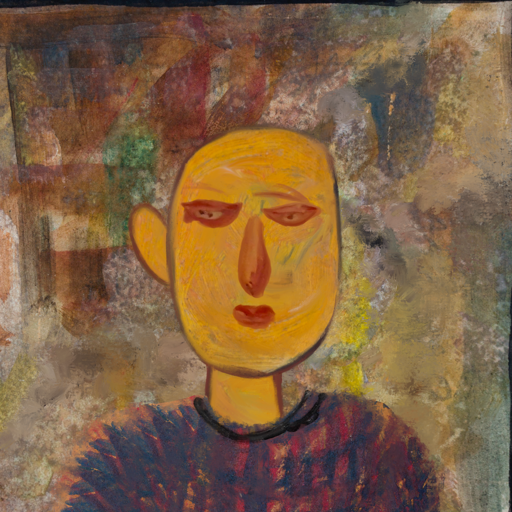
Background: Mosgoul, Head And Neck Front: After_Raid, Face Front: Pious_Lady, Bust: In_The_Sun, Hair Front: Blank, Head Accessory: Blank, Second Necklace: Blank, Necklace: Orphan, Baby: Blank